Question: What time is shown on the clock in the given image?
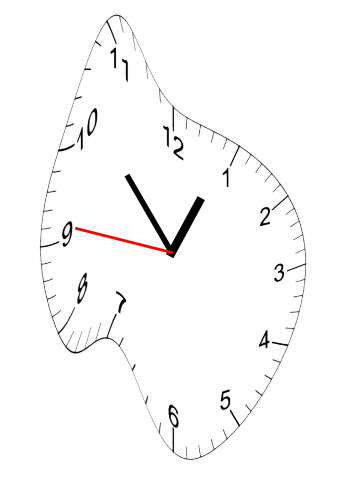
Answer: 12:52:46